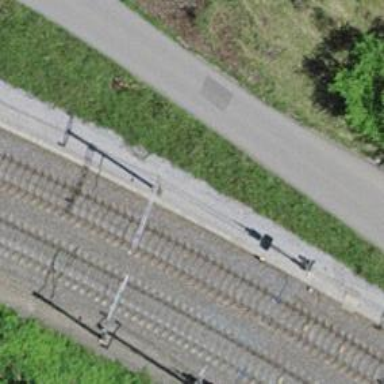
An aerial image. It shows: Milestone along the railway track with catenary mast.